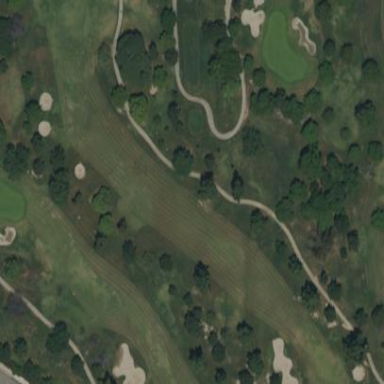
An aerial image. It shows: Grassy area designated as golf fairway.